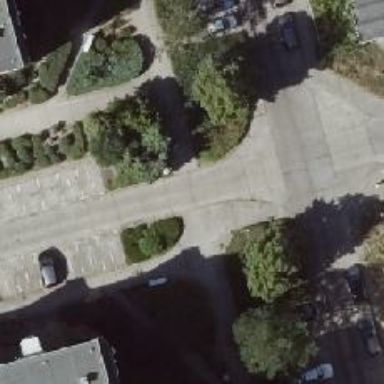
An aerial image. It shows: Unmarked road crossing.